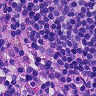
Metastatic tissue present: no